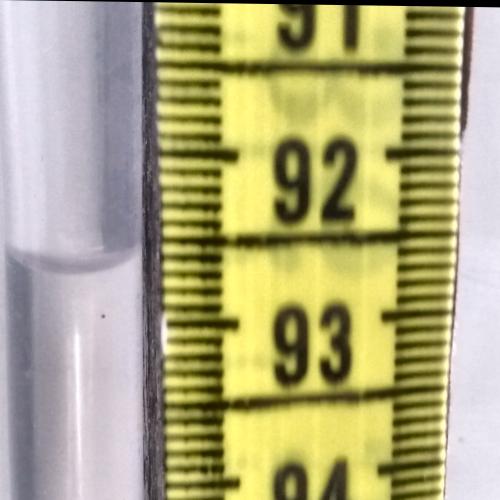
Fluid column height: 92.6 cm